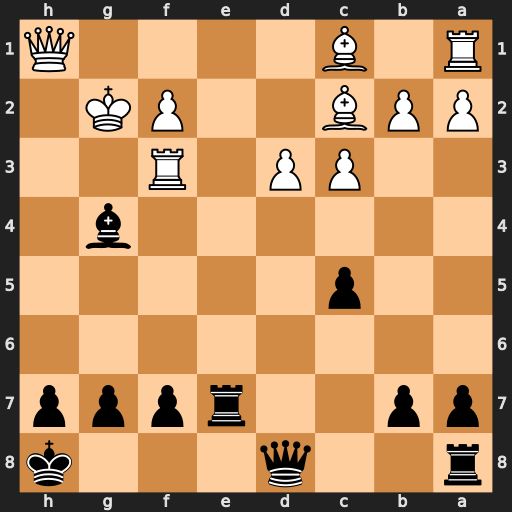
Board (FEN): r2q3k/pp2rppp/8/2p5/6b1/2PP1R2/PPB2PK1/R1B4Q
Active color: b
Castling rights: -
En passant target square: -
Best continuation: Bxf3+ Kxf3 Qd5+ Kg3 Qxh1